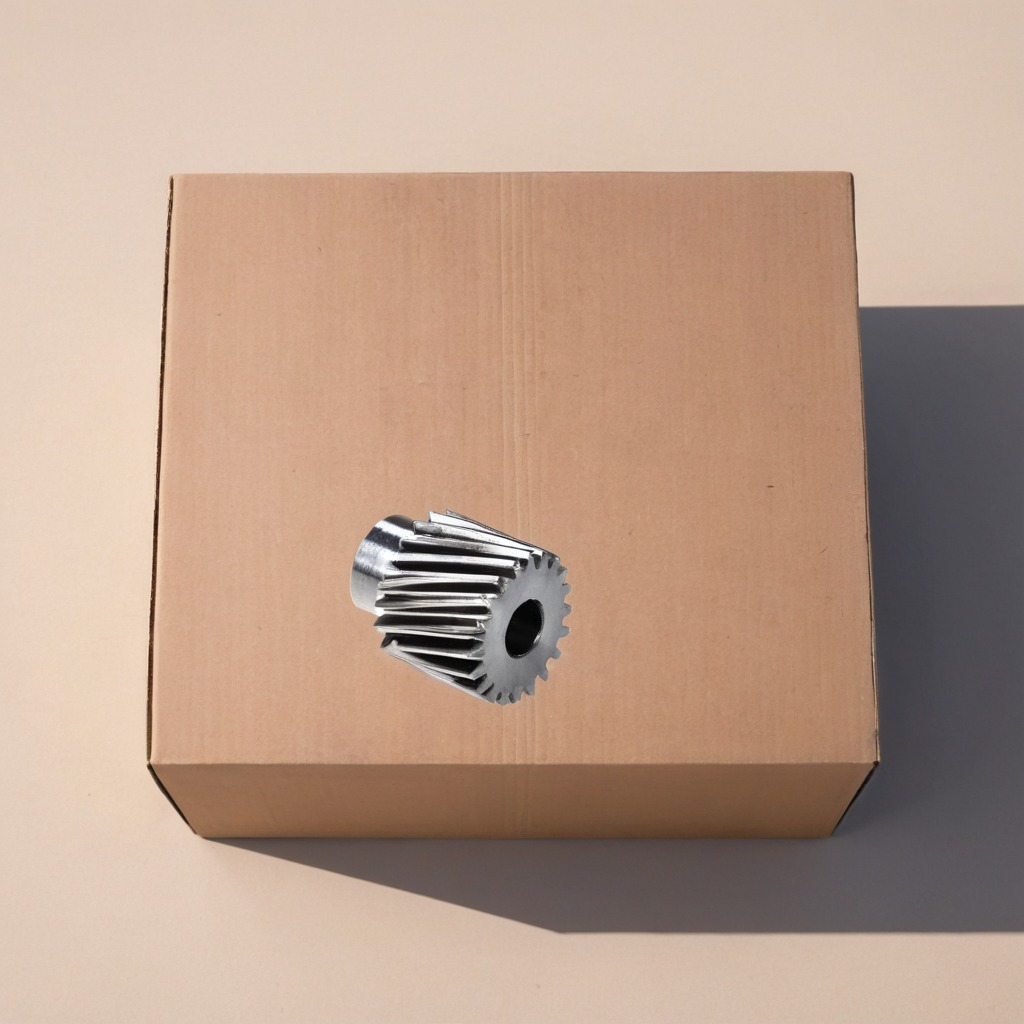
A steel gear with teeth is lying on the cardboard box surface in an outdoor workshop during daytime bright natural light soft shadows slightly creased but